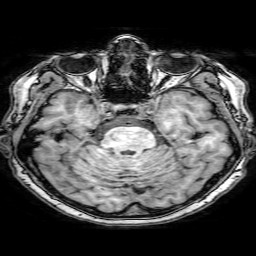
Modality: T1w
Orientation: coronal
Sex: female
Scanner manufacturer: philips
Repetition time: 0.008299 s
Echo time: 0.00387 s